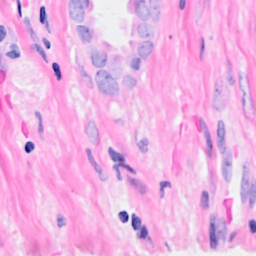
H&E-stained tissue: Breast